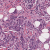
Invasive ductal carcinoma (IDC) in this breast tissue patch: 1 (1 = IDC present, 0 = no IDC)